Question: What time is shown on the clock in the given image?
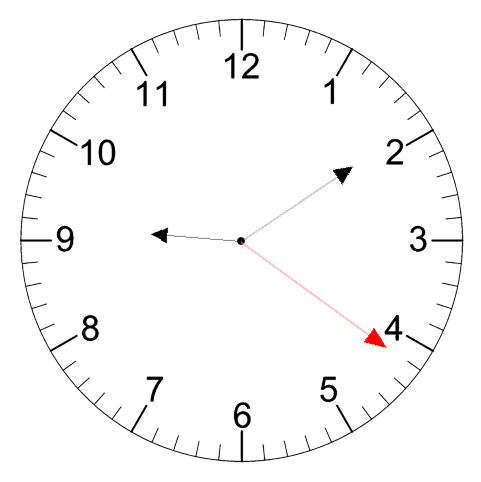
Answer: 09:09:21